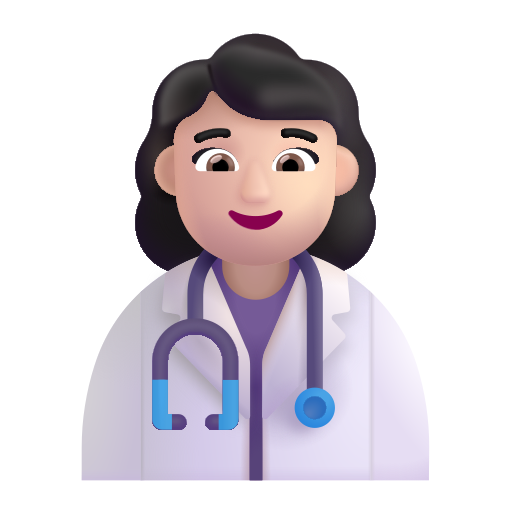
woman health worker color light